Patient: sex M, age 65
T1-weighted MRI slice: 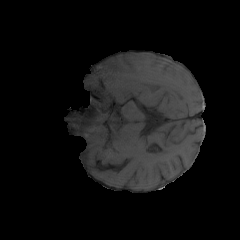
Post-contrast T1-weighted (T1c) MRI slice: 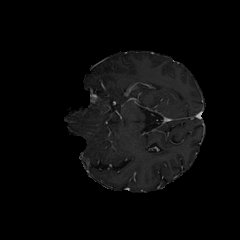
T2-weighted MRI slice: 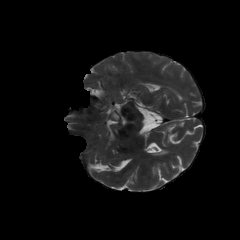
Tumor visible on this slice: no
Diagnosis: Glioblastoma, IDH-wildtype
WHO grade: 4